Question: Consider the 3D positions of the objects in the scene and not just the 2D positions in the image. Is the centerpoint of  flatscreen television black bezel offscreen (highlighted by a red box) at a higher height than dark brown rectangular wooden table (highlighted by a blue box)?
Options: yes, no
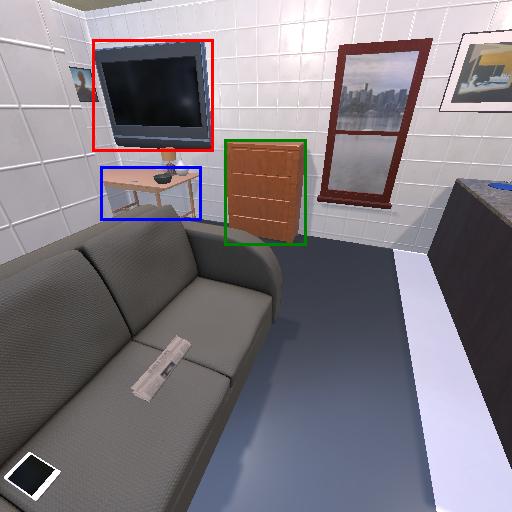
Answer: yes